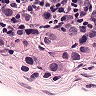
Metastatic tissue present: yes